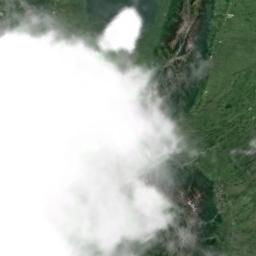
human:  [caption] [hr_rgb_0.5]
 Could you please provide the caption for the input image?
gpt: Thick white clouds on green earth .

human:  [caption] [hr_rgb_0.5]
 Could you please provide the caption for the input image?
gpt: The stratus clouds are located above the land covered by dense vegetation .

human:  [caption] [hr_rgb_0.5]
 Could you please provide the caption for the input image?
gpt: A thick white cloud floats on the deep blue sea .

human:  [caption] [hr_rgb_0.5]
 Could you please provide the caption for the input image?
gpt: The white cloud is above green land .

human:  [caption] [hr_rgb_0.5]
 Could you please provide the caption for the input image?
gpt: There are thick white clouds over a green mountain .